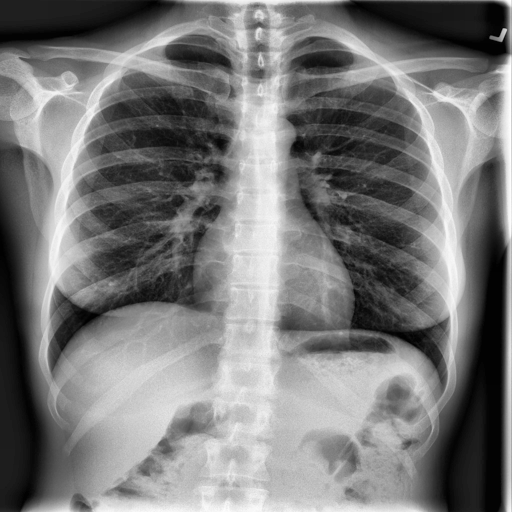
Finding: NORMAL